Question: I have a column of values in Excel, like this :

How do I turn this into a drop-down list, such at each row in the column will have that drop-down list (with dog, cat , fish, bat , toad. .. all inside )
thanks !
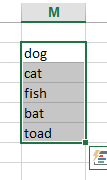
Answer: First step is to make a list of the items you want to see in the drop-down, but anywhere in your spreadhseet , like so:

Then the next step is to click the "Data Validation" button in the ribbon :

Ok, step 3 is to click "Setitngs" in the "Data Valid" menu , and choose "List" from drop-drown:

Step 4 is to click on that little blue icon in the "List" sub-menu :

The next step is to simply highlight the Cells you needs.

Finished now. Here is dropdown :